Interaction volume radius: 5 \u00c5
Interaction volume height: 15 \u00c5
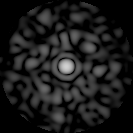
Disorder parameter: 0.7821